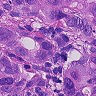
Metastatic tissue present: yes